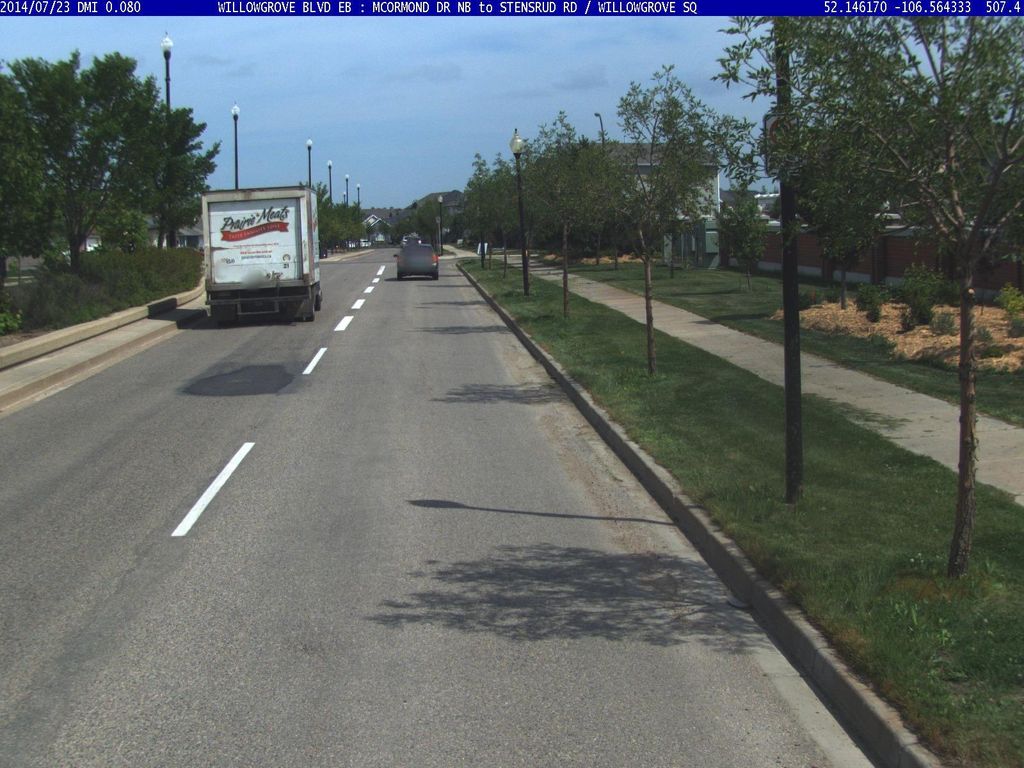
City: saskatoon